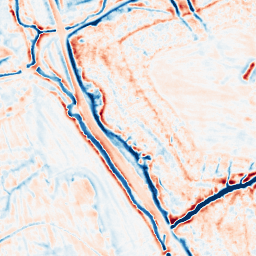
Category: edge_preserving
Decomposition family: bilateral
Decomposition parameters: d: 15
sigma_color: 100
sigma_space: 75
Upsampling method: linear_exact
Upsampling parameters: scale: 2
Upsampling scale: 2